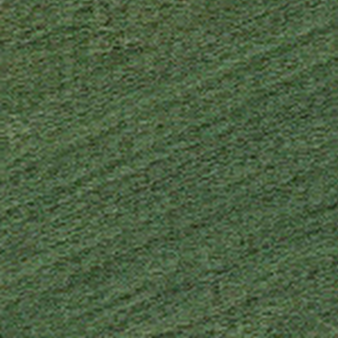
Label: other